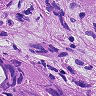
Metastatic tissue present: yes